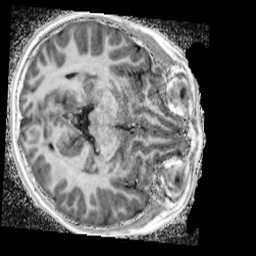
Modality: UNIT1_denoised
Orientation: axial
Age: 12
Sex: male
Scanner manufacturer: siemens
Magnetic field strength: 3 T
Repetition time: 4 s
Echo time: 0.00299 s